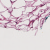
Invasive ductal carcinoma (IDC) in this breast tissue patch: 0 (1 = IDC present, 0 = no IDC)